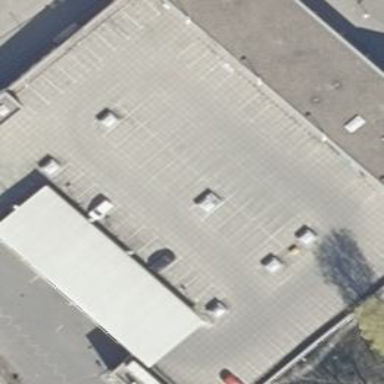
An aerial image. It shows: Rooftop parking area.